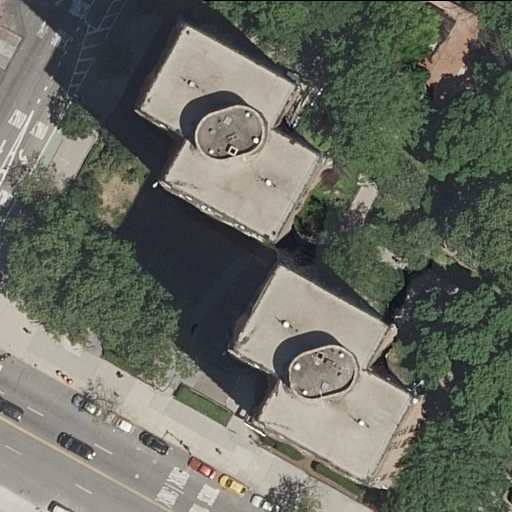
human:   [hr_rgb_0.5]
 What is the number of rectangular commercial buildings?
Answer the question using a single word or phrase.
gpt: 0

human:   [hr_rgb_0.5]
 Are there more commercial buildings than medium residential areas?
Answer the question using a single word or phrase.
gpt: no

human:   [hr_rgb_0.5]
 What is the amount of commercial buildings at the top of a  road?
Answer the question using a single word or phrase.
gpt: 0

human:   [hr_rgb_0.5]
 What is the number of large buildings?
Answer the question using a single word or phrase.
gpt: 2

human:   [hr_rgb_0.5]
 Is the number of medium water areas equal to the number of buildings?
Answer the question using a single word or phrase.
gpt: no

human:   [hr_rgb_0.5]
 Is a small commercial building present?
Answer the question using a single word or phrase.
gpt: no

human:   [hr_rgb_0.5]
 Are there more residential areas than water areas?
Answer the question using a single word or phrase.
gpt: yes

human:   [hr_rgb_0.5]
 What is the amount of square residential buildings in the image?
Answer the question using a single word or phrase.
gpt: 0

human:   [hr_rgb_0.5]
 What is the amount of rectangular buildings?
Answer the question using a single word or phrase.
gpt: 0

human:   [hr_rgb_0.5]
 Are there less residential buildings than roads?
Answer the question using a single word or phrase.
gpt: yes

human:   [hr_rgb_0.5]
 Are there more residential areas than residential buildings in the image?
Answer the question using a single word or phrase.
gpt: no

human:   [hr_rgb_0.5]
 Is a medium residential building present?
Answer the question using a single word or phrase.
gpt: no

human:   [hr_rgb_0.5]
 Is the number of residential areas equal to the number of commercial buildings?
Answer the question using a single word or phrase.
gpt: no

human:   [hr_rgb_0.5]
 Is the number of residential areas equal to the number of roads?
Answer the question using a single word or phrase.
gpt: no

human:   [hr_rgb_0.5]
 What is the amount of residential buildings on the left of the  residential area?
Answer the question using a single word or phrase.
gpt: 0

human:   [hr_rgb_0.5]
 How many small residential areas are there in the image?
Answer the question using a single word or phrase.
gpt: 0

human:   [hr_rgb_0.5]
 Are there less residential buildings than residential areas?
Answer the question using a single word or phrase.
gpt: no

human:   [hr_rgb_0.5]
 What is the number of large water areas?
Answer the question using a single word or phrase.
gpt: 0

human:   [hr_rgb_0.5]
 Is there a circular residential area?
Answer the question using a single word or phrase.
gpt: no

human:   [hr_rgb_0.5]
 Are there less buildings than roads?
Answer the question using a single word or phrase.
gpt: yes

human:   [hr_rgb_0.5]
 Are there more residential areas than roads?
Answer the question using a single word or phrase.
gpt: no

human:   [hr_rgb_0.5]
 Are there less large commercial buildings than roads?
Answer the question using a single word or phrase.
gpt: yes

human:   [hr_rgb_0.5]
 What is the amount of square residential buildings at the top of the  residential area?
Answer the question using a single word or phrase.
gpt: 0

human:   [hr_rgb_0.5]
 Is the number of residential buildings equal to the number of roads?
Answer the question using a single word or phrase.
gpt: no

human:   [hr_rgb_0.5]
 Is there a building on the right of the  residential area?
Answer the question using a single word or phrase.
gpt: no

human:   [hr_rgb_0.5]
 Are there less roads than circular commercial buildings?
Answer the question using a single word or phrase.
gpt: no

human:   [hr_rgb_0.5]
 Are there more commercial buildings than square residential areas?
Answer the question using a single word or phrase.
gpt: no

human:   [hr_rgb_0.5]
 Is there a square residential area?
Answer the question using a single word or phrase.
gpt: no

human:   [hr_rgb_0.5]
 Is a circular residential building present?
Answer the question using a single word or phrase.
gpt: no

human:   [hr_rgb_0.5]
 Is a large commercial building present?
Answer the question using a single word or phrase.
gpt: no

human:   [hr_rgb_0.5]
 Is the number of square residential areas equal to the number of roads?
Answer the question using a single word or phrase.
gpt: no

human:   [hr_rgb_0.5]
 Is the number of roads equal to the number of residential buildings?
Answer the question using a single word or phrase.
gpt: no

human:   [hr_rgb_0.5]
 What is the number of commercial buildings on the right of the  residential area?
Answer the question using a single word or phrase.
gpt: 0

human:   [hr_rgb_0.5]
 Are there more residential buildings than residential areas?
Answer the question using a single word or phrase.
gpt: yes

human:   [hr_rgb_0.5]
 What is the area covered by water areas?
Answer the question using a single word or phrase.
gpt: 0m2

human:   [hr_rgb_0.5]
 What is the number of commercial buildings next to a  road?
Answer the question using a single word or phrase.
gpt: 0